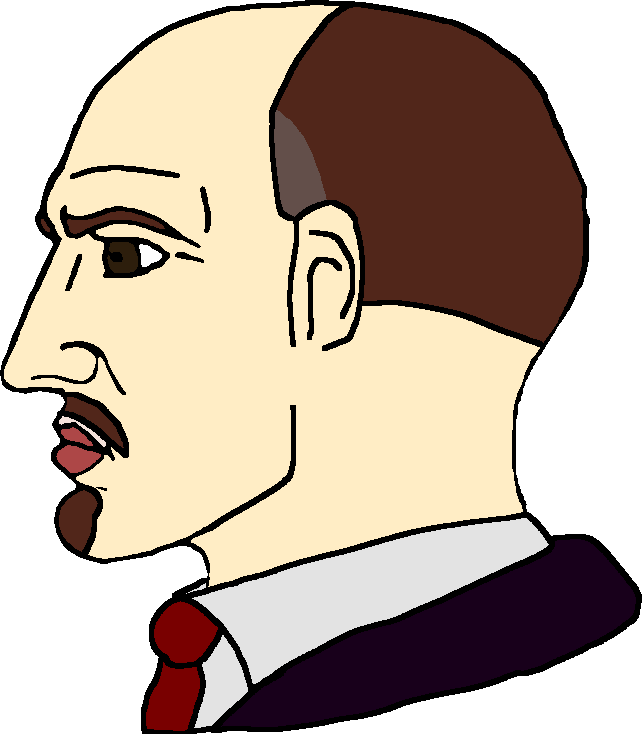
Label: 4_Yes_Chad